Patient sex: F
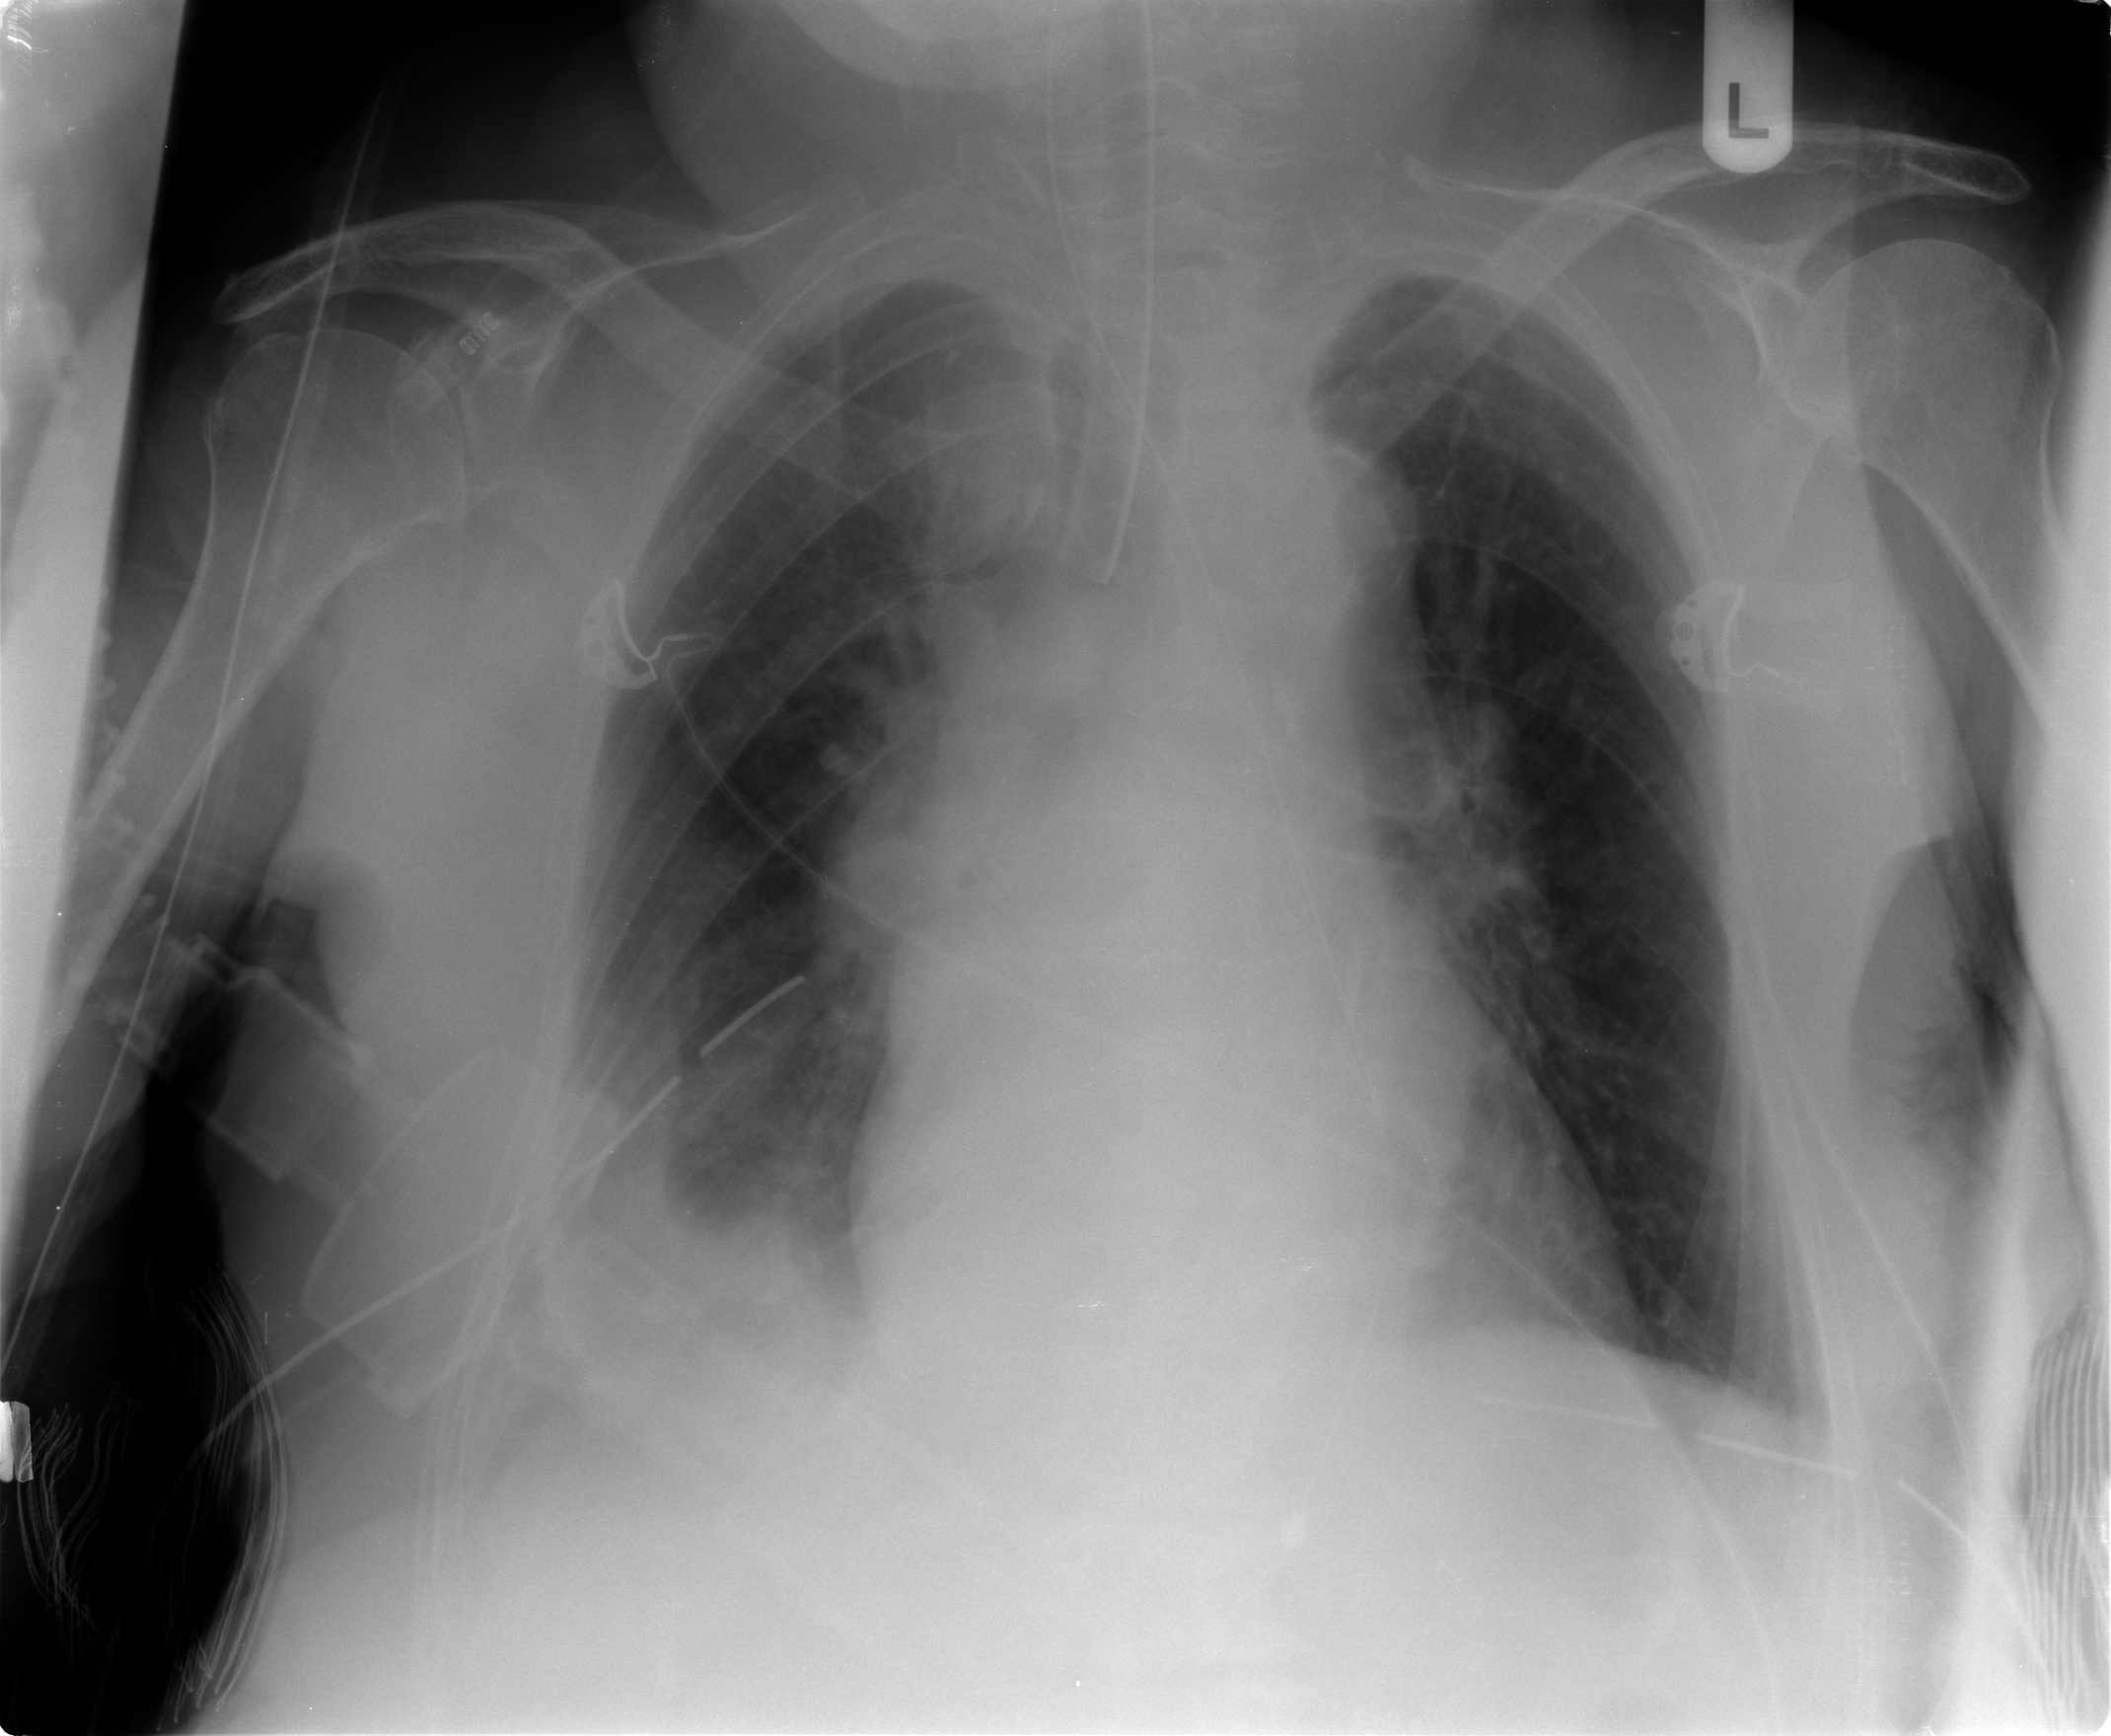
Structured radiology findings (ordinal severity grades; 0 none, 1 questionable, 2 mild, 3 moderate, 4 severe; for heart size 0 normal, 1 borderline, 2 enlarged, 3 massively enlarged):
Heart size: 2
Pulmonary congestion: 2
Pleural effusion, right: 2
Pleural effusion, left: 1
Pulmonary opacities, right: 1
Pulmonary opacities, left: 1
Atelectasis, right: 2
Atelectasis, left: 2